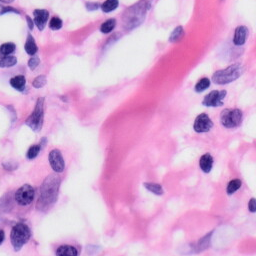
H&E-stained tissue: Skin